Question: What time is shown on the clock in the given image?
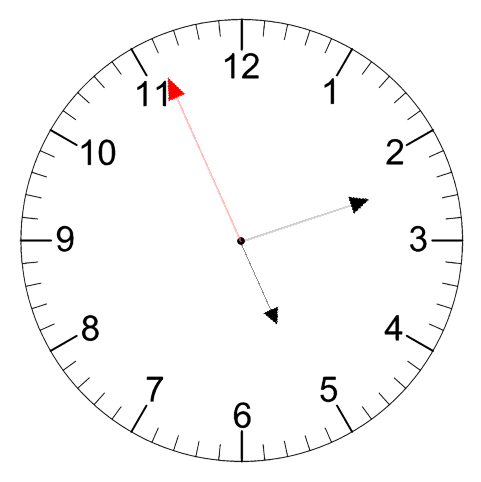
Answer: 05:11:56